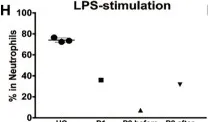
Apoptosis of human neutrophils analyzed using annexin V and propidium iodide staining. Mean (+- SD) percentages of live neutrophils.
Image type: pathology (immunostaining)